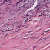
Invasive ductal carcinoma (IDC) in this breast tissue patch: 1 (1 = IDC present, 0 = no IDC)